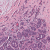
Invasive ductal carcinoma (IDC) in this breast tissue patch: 0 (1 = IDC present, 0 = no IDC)